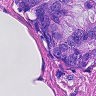
Metastatic tissue present: yes